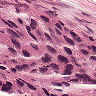
Metastatic tissue present: yes